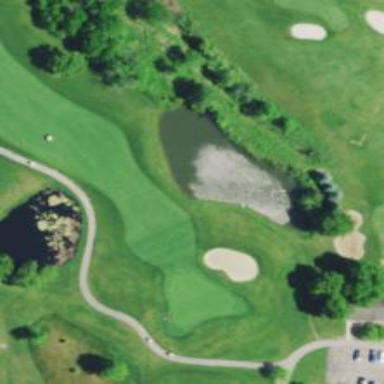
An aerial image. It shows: Water hazard in golf course. The hazard is natural water feature.